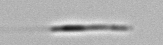
Label: Leptocylindrus